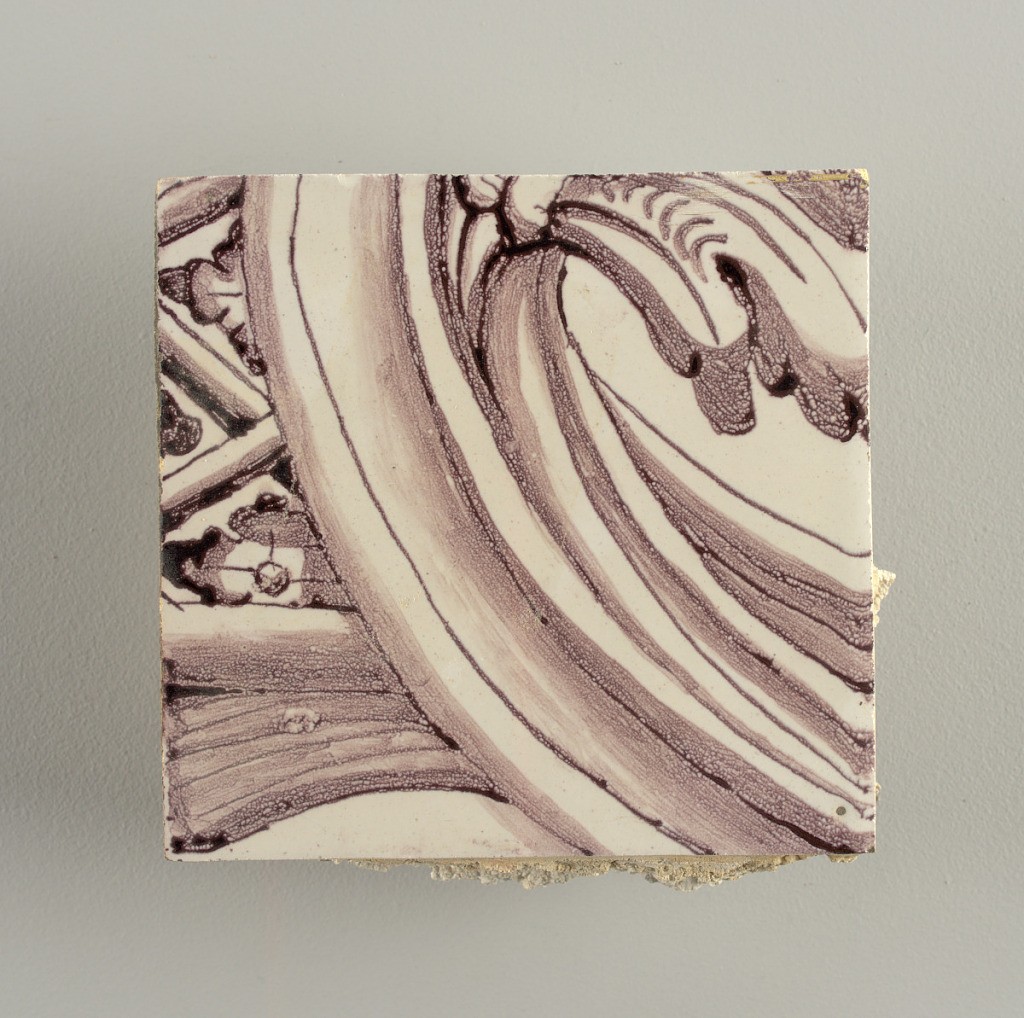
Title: Tile wall facing
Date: ca. 1725
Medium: Tin-glazed earthenware, underglaze
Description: Horizontal rectangle.  Thirty tiles wide and twenty-three tiles high with opening for fireplace eleven tiles wide and ten high.  Foliage arabesques disposed about three vertical axes from which are emphazised by urns at center and right, and at left by the figure of a standing woman carrying an infant on her arm and accompanied by two children.